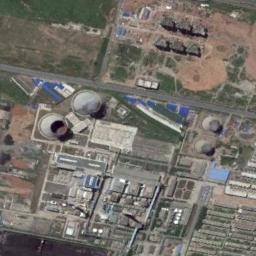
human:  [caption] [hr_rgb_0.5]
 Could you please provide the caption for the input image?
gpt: Plant and machinery in thermal power station, Four cooling towers, two chimneys .

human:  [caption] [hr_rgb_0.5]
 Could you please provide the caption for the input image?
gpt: Numerous buildings are near the thermal power station .

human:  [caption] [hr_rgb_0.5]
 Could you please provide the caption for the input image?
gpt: There are two thermal power stations and rows of storage tanks .

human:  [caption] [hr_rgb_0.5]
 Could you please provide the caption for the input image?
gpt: The thermal power station is on the grass next to some buildings with white mist above .

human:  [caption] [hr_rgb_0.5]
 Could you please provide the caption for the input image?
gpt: There are many buildings and two chimneys on the thermal power station .